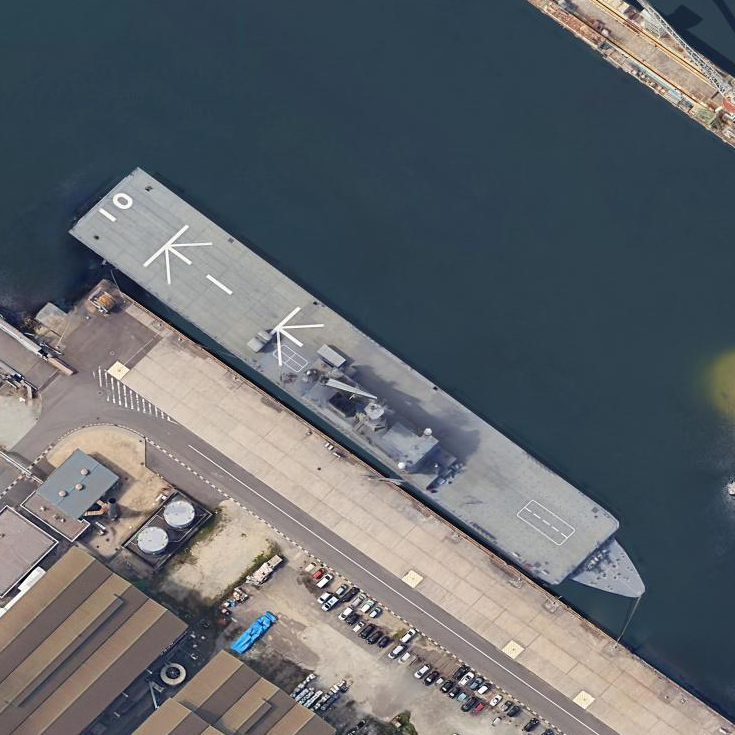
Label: Osumi-class_landing_ship